Question: I'm getting the following error when trying to login with Facebook
The problem is the "fb---AppID---" is in my Info.plist file. I followed the 3 bullet points listed in the FB Documentation shown <URL>.
I copied the app name and app id directly from the documentation. What am I doing wrong? Is there a step missing in the documentation? Did I not configure it correctly somewhere else?

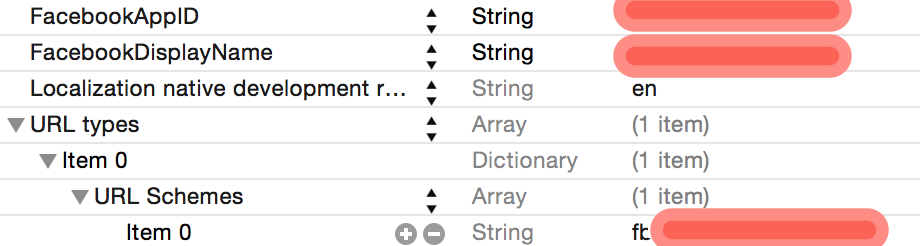
Answer: I figured out the solution. Do not copy and paste the App Name given to you on step 2 of the section titled "Configure your info.plist" on the <URL>.
I assumed it was the name of my ios project, but it's actually the App Name in your bundle identifier. The only difference between the two was that the first character of the app name in my bundle identifier was not capitalized.